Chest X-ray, PA view. Patient: 65 years old, sex M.
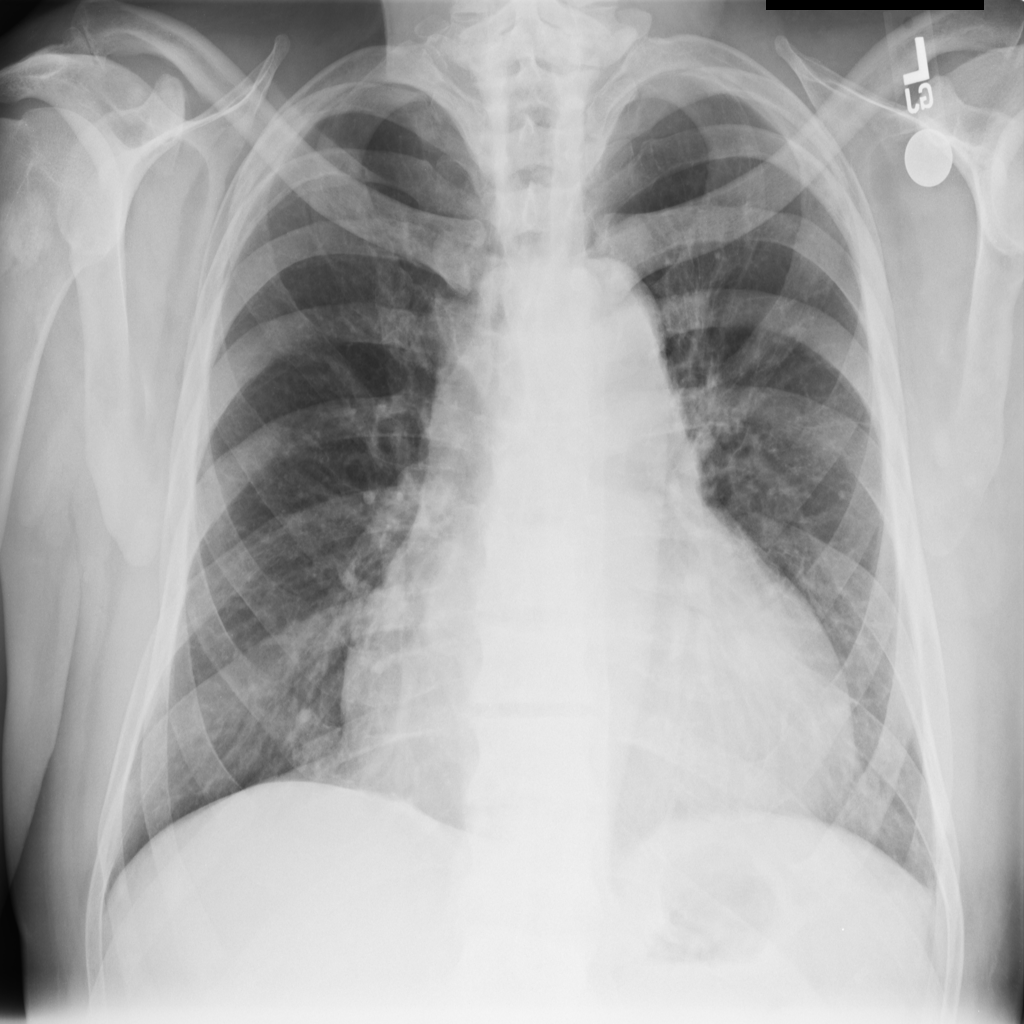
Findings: No Finding